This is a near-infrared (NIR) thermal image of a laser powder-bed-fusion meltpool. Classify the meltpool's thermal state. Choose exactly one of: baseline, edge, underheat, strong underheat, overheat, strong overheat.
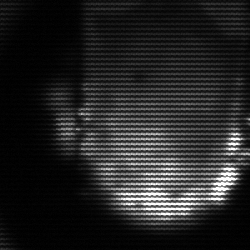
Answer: baseline